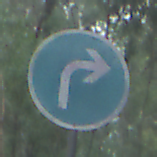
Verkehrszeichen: VorgeschriebeneFahrtrichtungRechts
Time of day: SunriseSunset
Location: Outdoor (Nature)
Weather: NotSpecified
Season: Autumn
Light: Natural